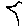
Label: bird